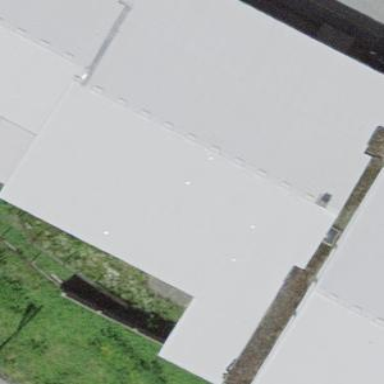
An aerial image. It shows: Wholesale shop housed in building.